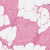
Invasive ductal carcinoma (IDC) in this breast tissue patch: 0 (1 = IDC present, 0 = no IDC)